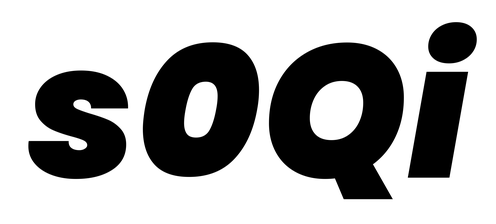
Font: Poppins-BlackItalic